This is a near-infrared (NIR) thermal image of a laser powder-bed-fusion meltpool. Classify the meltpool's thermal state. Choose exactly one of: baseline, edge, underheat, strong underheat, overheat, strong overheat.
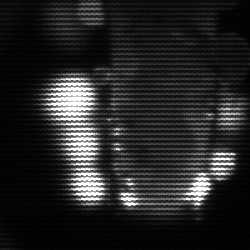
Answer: strong underheat